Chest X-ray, AP view. Patient: 50 years old, sex M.
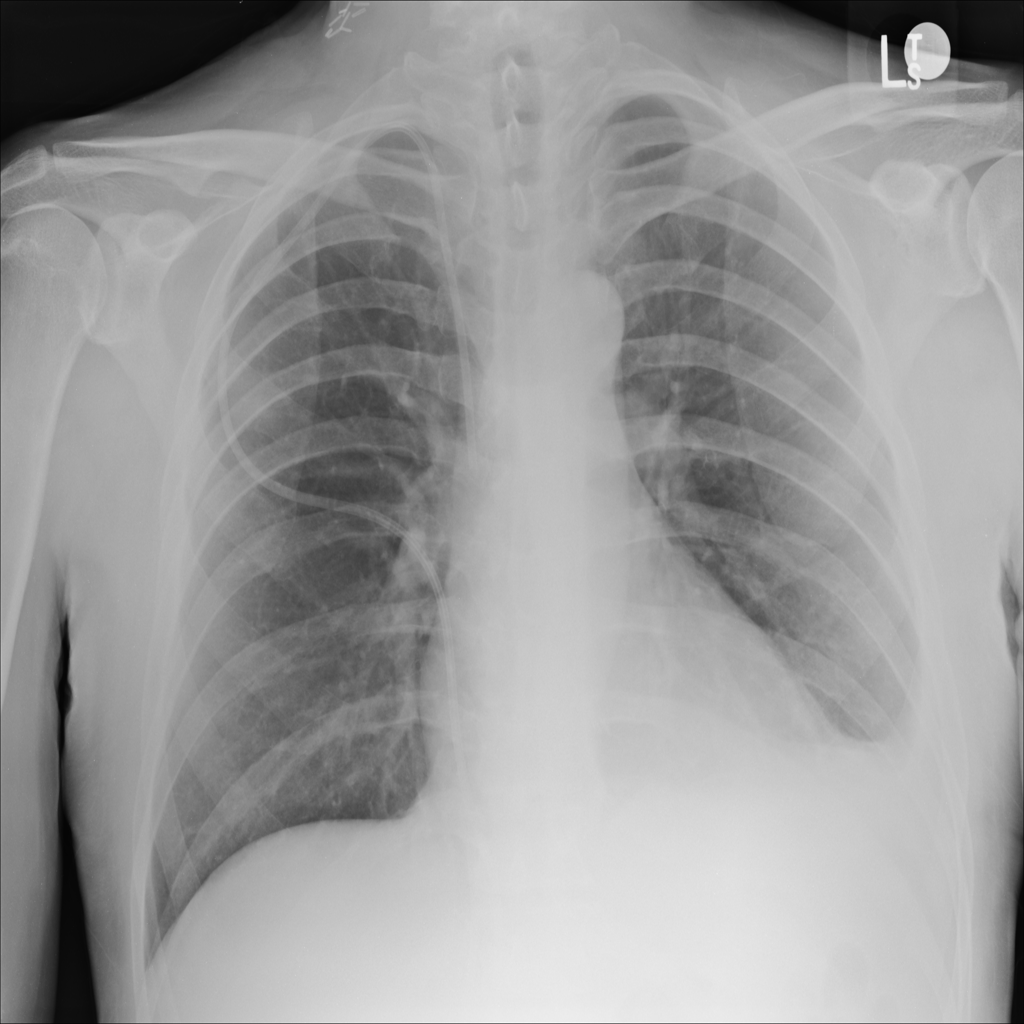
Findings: Effusion